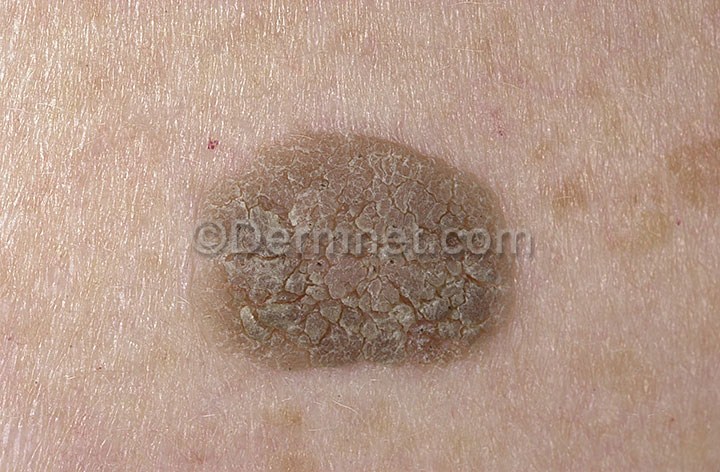
Disease: Seborrheic Keratoses and other Benign Tumors